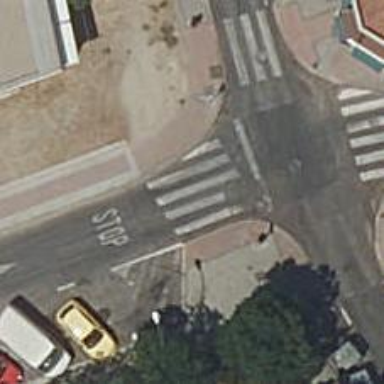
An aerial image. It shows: Marked road crossing.